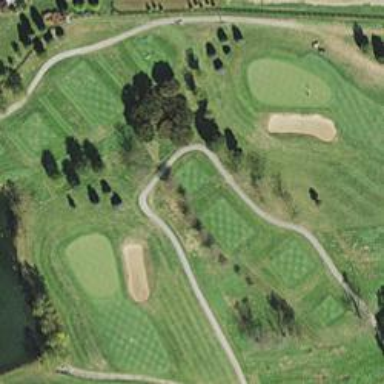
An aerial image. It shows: Path for both road and golf.